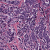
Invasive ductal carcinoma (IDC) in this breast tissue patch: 1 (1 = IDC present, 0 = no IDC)